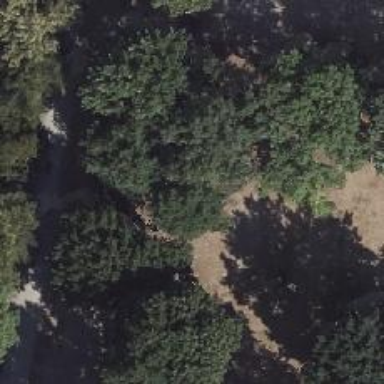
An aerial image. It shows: Park with broadleaved deciduous trees.